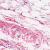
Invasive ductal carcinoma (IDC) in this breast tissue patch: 0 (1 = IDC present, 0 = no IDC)